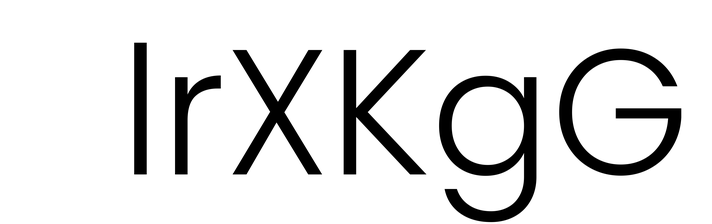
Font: Poppins-Light